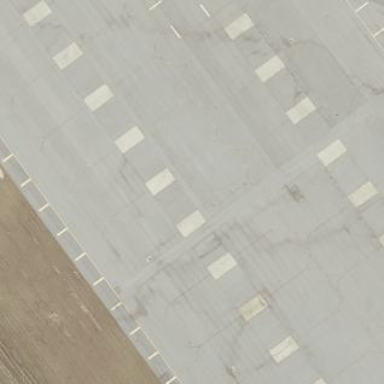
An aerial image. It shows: Apron at the airport.